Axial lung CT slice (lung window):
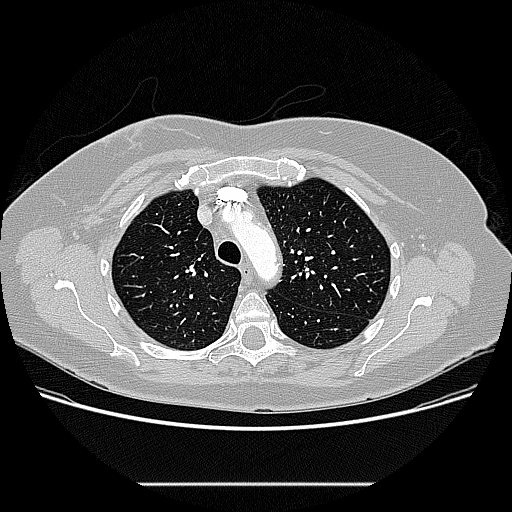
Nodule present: no